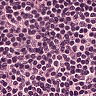
Metastatic tissue present: no